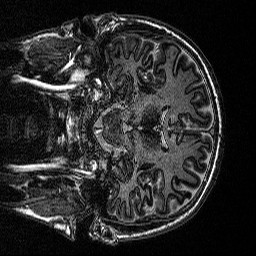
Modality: MP2RAGE
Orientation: coronal
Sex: male
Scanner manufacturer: siemens
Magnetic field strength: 3 T
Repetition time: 5 s
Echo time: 0.00292 s